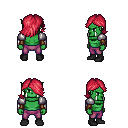
a pixel art fantasy rpg character, male body template, orc, green skin, steel arm armor, magenta pants, ruby red swoop hairstyle, leather bracers, black shoes, four views (front, back, left, right), 2x2 character sprite sheet, small pixel art, hard edges, no anti-aliasing